Question: I want to create a plot similar to the attached image where point data is laid over a matrix color plot:

I have 'x' and 'y' data. I have then created matrix 'xy_bincount' by counting the number of points in 'x' and 'y' that lie within my xy bin combinations. The bin width are not uniform as can be seen in the attached fig.
Would it be easier to create this plot in R, Matlab or Python?
Thanks for the help!
'''
x<-c(2.56481, 2.11009, 1.72927, 1.47803, 1.74279, 3.29555, 3.66061, 2.63349, 2.43808, 2.13, 3.09267, 2.3555, 2.48811, 4.05344, 3.38401, 2.69907, 2.26378, 2.71978)
y<-c(-1.26044, 13.6098, 0.710325, -4.27657, 11.1908, -7.2431, -3.19167, 20.7423, 10.009, 32.12, 42.6192, 13.9598, -0.412724, -20.3846, -6.97259, -14.2046, 8.30859, <PHONE>)
xylabels<-c("A","B","C","D","E","F","G","H","I","J","K","L","M","N","O","P","Q","R")
xy_bincount<-matrix(c(0, 0, 0, 6, 0, 0, 6, 12, 0, 0, 24, 6, 0, 0, 29, 0, 0, 0, 12, 6),nrow = 5, ncol = 4, byrow = TRUE)
'''
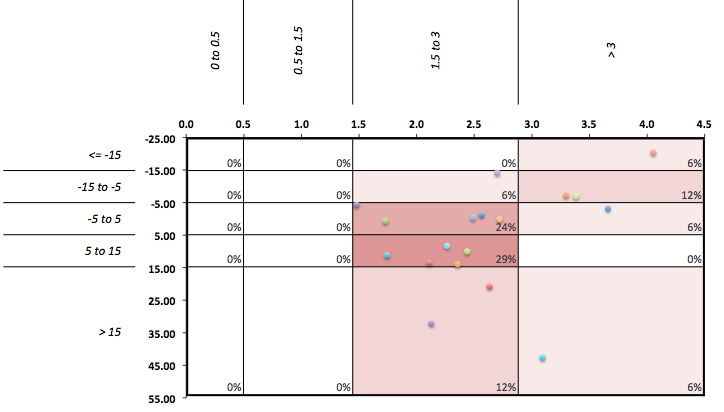
Answer: You can try
'''
library(tidyverse)
y_breaks <- c(-25,-15,-5,5,15, 55)
x_breaks <- c(0,0.5,1.5,3, 4.5)
foo <- function(x) as.numeric(as.character(x))
tibble(x,y) %>%
mutate(y_bins=cut(y, breaks = y_breaks, labels = y_breaks[-1],include.lowest = T)) %>%
mutate(x_bins=cut(x, breaks = x_breaks , labels = x_breaks[-1], include.lowest = T)) %>%
add_count(y_bins, x_bins) %>%
mutate(percent=n/n()) %>%
ggplot(aes(x,y)) +
geom_point() +
geom_text(data = . %>%
select(y_bins , x_bins, percent) %>%
complete(y_bins, x_bins, fill=list(percent=0)) %>%
distinct(),
aes(x=foo(x_bins)-0.15, y=foo(y_bins)-2, label=scales::percent(percent)),
color="red")+
scale_x_continuous(breaks = x_breaks, limits = c(0,4.5), expand = c(0, 0), minor_breaks=NULL,position="top") +
scale_y_reverse(breaks = y_breaks, limits = c(55,-25), expand = c(0, 0),minor_breaks=NULL)
'''
<URL>
for the rectangles you can use this hardcoded solution.
'''
# calculate the positions for the rectangle, e.g. xmin, ymin and xmax, ymax
df2 <- df1 %>%
select(y_bins , x_bins, percent) %>%
complete(y_bins, x_bins, fill=list(percent=0)) %>%
distinct() %>%
bind_cols(
tibble(y_start=y_breaks[-6],
y_end=y_breaks[-1]) %>%
bind_rows(.,.,.,.) %>%
arrange(y_start) %>%
mutate(x_start=rep(x_breaks[-5],5),
x_end=rep(x_breaks[-1],5))) %>%
mutate(percent_gr=as.numeric(gsub("%","",percent)))
# and the plot
df1 %>%
ggplot(aes(x,y)) +
geom_rect(data = df2,
aes(xmin=x_start, xmax=x_end, ymin=y_start, ymax=y_end, fill=percent_gr),
alpha=0.8,inherit.aes = FALSE) +
geom_point() +
geom_text(data = . %>%
select(y_bins , x_bins, percent) %>%
complete(y_bins, x_bins, fill=list(percent=0)) %>%
distinct(),
aes(x=foo(x_bins)-0.15, y=foo(y_bins)-2, label=percent))+
scale_x_continuous(breaks = x_breaks, limits = c(0,4.5), expand = c(0, 0), minor_breaks=NULL,position="top") +
scale_y_reverse(breaks = y_breaks, limits = c(55,-25), expand = c(0, 0), minor_breaks=NULL) +
scale_fill_gradient(low = "white", high = "red") +
theme_linedraw()
'''
<URL>
And finally you can try the all in one solution using geom_tile
'''
tibble(x,y) %>%
mutate(y_bins=cut(y, breaks = y_breaks, labels = y_breaks[-1],include.lowest = T)) %>%
mutate(x_bins=cut(x, breaks = x_breaks , labels = x_breaks[-1], include.lowest = T)) %>%
add_count(y_bins, x_bins) %>%
mutate(percent=scales::percent(n/n())) %>%
ggplot(aes(x,y)) +
geom_tile(data = . %>%
select(y_bins , x_bins, percent) %>%
complete(y_bins, x_bins, fill=list(percent=0)) %>%
distinct() %>%
group_by(y_bins) %>%
mutate(w=-(lag(foo(x_bins),default = 0)-foo(x_bins)),
x=foo(x_bins)-w/2) %>%
group_by(x_bins) %>%
arrange(x_bins) %>%
mutate(h=-(lag(foo(y_bins),default = -25)-foo(y_bins)),
y=foo(y_bins)-h/2) %>%
mutate(percent_gr=as.numeric(gsub("%","",percent))),
aes(y=y, x=x,width=w,height=h, fill=percent_gr))+
geom_point() +
geom_text(data = . %>%
select(y_bins , x_bins, percent) %>%
complete(y_bins, x_bins, fill=list(percent=0)) %>%
distinct(),
aes(x=foo(x_bins)-0.15, y=foo(y_bins)-2, label=percent))+
scale_x_continuous(breaks = x_breaks, limits = c(0,4.5), expand = c(0, 0), minor_breaks=NULL,position="top") +
scale_y_reverse(breaks = y_breaks, limits = c(55,-25), expand = c(0, 0),minor_breaks=NULL) +
scale_fill_gradient(low = "white", high = "red") +
theme_linedraw()
'''